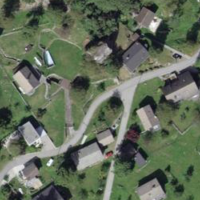
EUNIS habitat code: 24
Species observed at this site:
Aedes japonicus
Periparus ater